Field crop: maize
Growth stage: 1
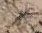
Species: salsola